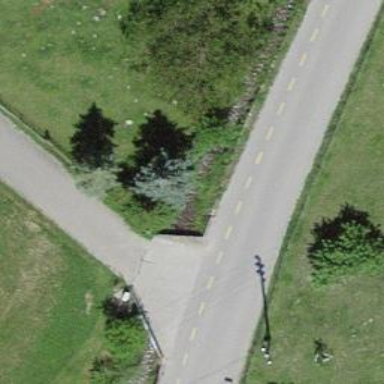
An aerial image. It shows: Culvert tunnel.